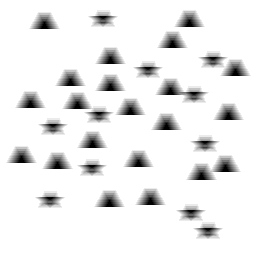
Squares: 0
Triangles: 21
Stars: 11
Total shapes: 32